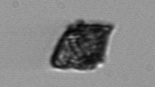
Label: Kryptoperidinium_triquetrum